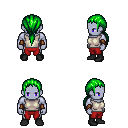
a pixel art fantasy rpg character, male body template, dark elf, purple skin, white sleeveless shirt, red pants, green ponytail hairstyle, leather bracers, black shoes, four views (front, back, left, right), 2x2 character sprite sheet, small pixel art, hard edges, no anti-aliasing